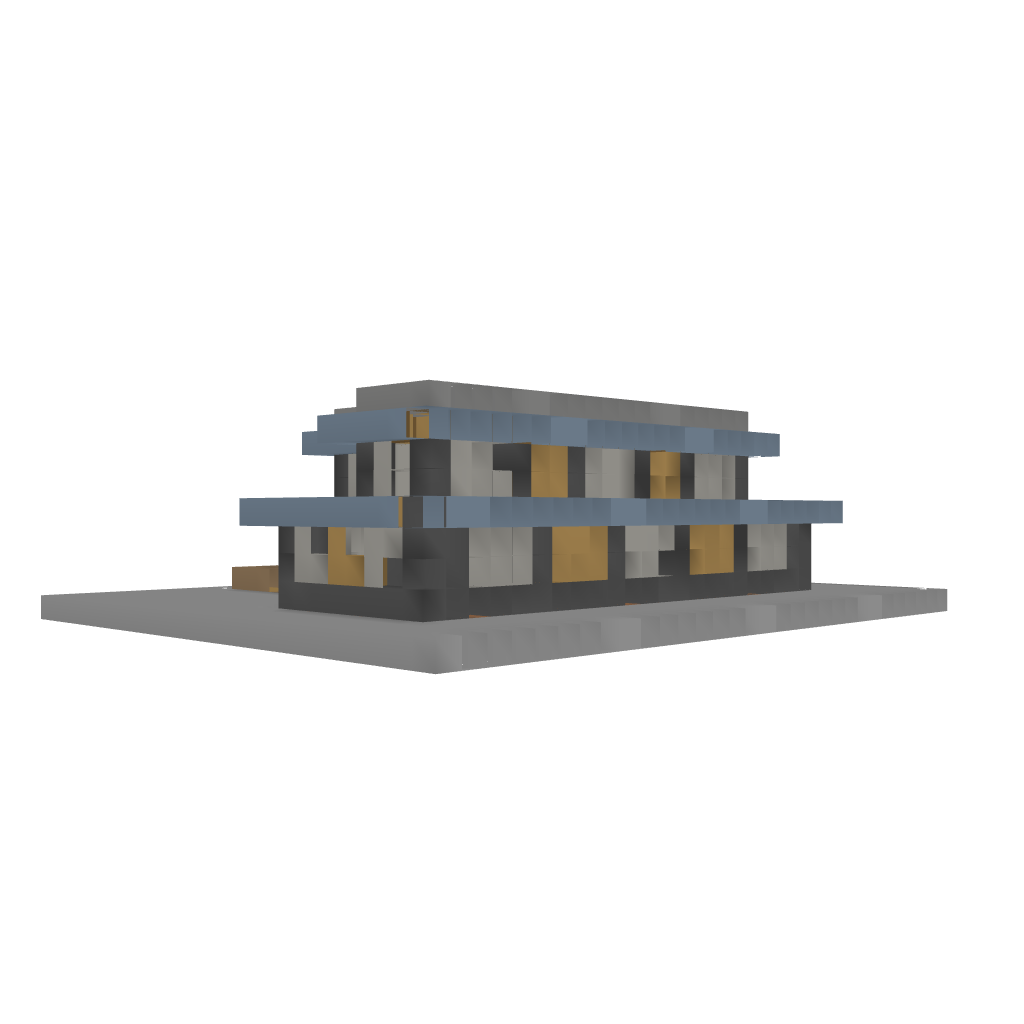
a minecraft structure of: Medieval House